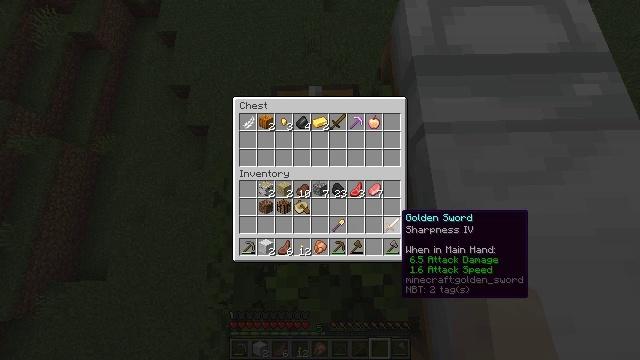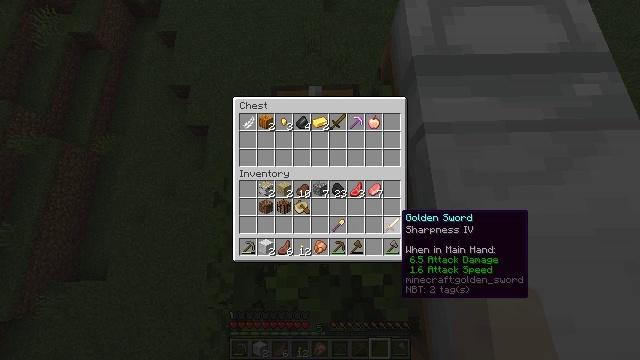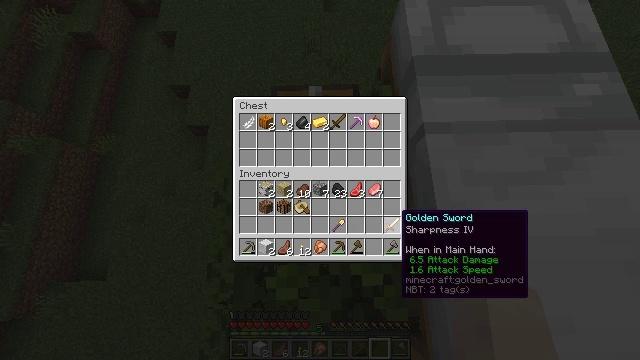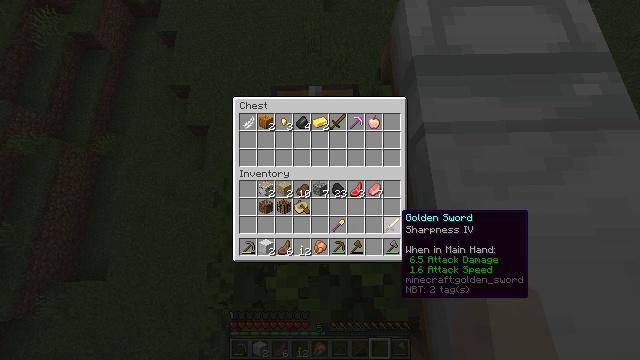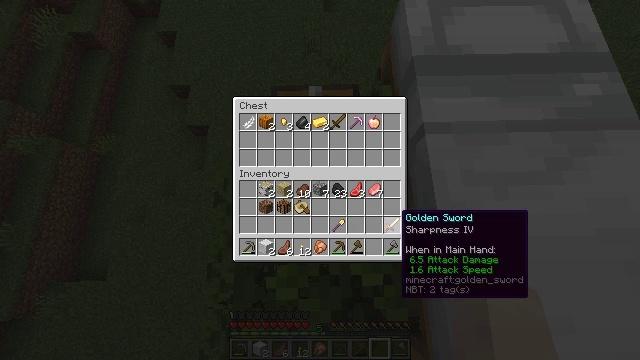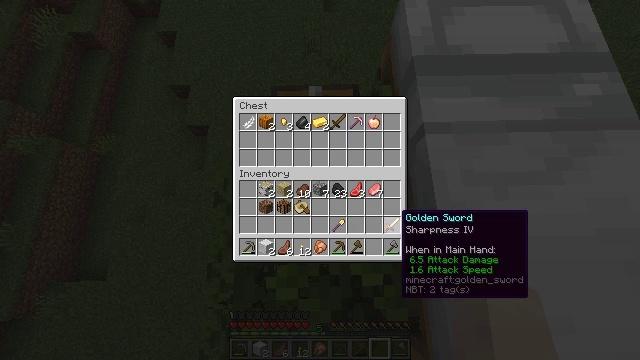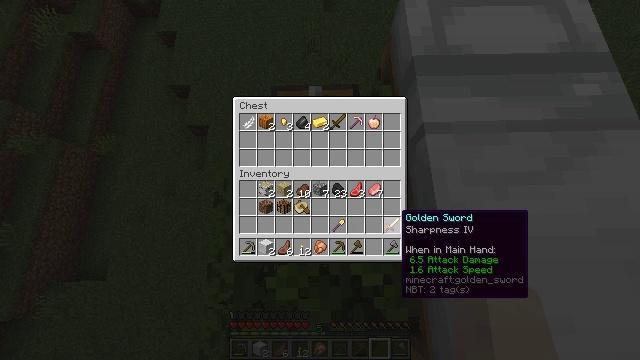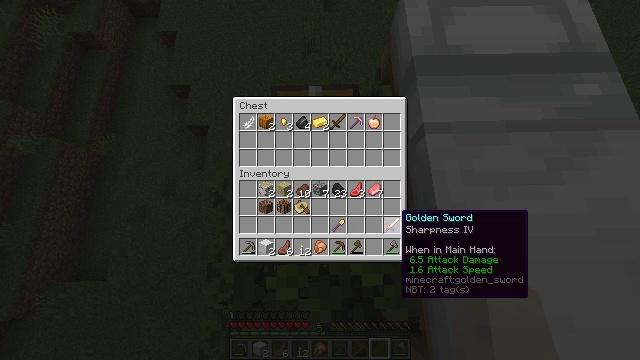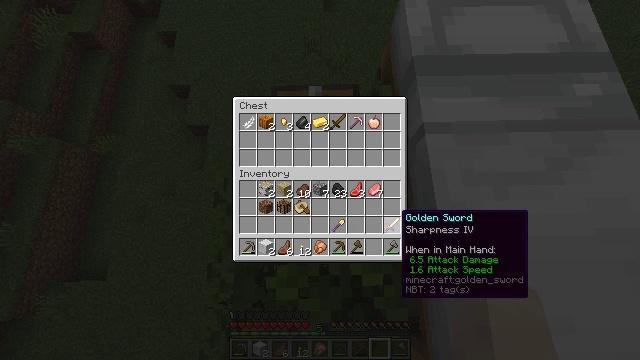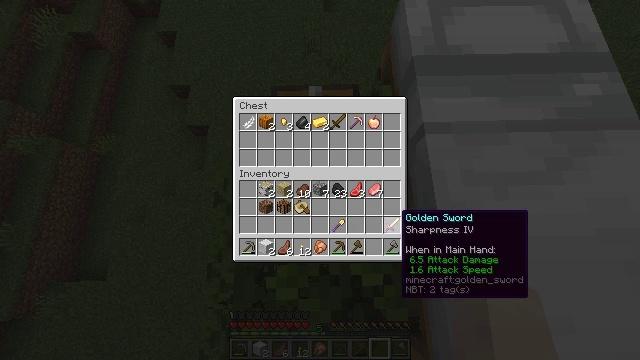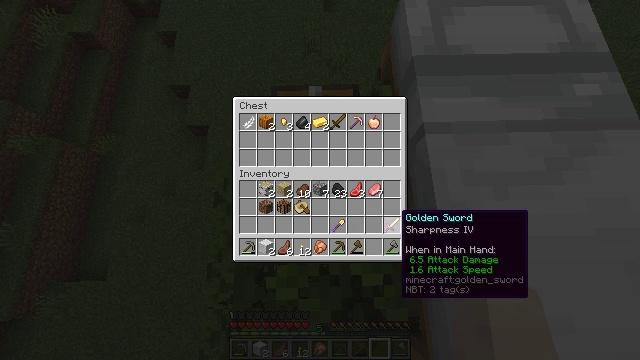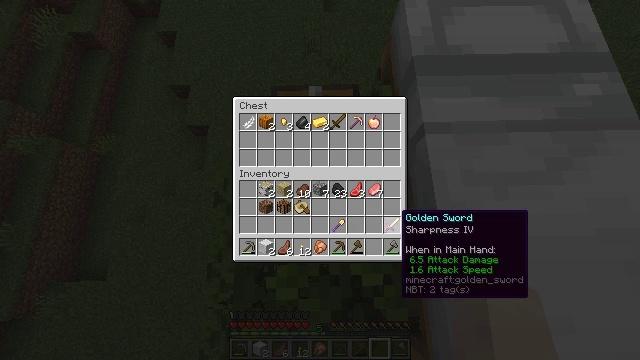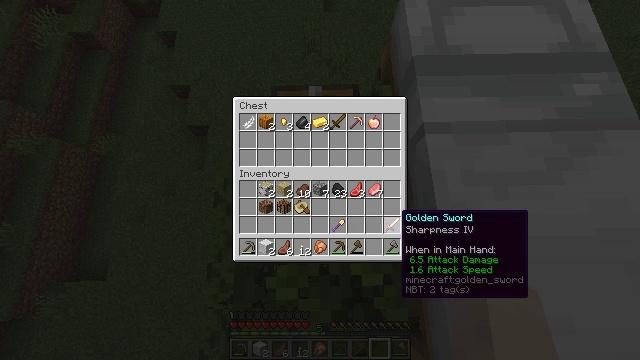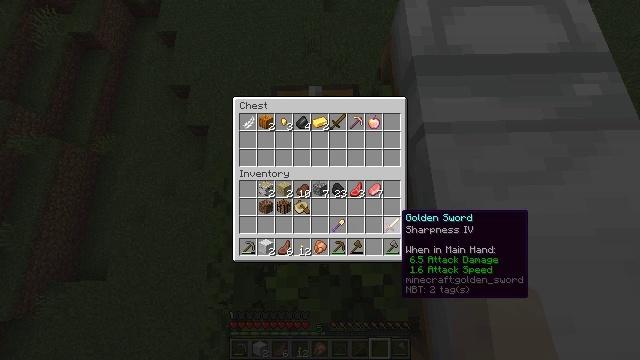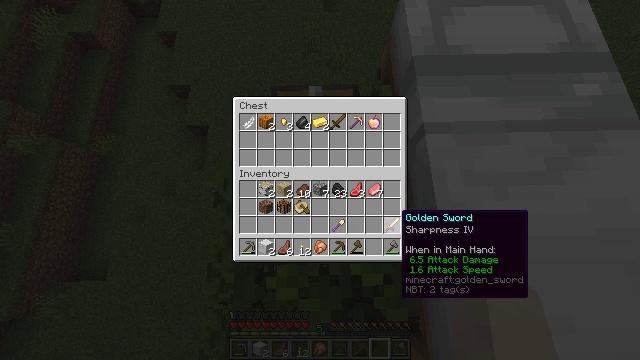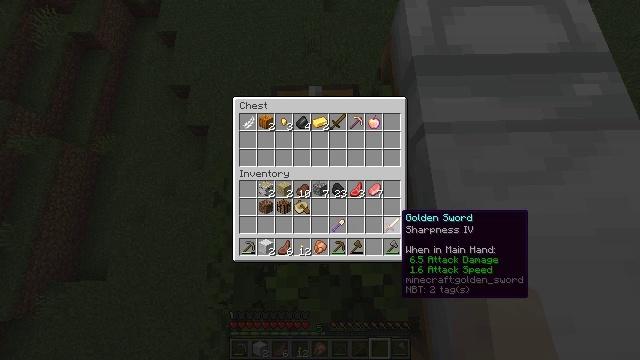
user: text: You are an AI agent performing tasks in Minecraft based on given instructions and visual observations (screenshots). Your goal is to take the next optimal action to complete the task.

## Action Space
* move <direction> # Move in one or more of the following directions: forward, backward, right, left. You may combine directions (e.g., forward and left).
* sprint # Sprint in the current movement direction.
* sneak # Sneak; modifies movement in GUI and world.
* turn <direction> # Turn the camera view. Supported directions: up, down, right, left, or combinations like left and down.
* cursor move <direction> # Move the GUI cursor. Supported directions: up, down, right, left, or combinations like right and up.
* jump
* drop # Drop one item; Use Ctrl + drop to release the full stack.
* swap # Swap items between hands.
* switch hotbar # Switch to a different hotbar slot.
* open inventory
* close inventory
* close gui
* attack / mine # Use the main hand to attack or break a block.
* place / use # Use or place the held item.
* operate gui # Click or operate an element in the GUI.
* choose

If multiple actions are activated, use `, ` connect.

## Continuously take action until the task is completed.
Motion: motion action
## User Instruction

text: Collect the grass from the surface.
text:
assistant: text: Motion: sneak
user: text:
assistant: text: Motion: sneak
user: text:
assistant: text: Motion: sneak
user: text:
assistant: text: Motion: sneak
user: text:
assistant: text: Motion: sneak
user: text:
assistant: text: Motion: sneak
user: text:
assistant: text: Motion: sneak
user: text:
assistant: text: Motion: sneak
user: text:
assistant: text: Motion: sneak
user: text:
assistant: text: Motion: sneak
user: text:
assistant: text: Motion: sneak
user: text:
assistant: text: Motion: sneak
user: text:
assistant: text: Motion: sneak
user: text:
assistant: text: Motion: sneak
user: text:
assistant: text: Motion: sneak
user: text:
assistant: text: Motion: sneak
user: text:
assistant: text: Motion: sneak
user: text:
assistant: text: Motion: sneak
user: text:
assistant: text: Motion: sneak, operate gui
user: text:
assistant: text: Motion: sneak, operate gui
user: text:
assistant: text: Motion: sneak, operate gui
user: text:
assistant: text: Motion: sneak
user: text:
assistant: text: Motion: sneak, cursor move left
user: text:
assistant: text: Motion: sneak
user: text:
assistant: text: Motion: sneak
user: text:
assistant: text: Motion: sneak
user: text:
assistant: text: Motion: sneak
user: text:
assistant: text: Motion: sneak
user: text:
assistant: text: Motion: sneak
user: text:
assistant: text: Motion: sneak